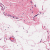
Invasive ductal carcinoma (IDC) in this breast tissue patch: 0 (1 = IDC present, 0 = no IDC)